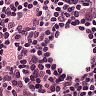
Metastatic tissue present: no